Aerial crown-view tile of a tropical tree (Barro Colorado Island, Panama), acquired 20250616:
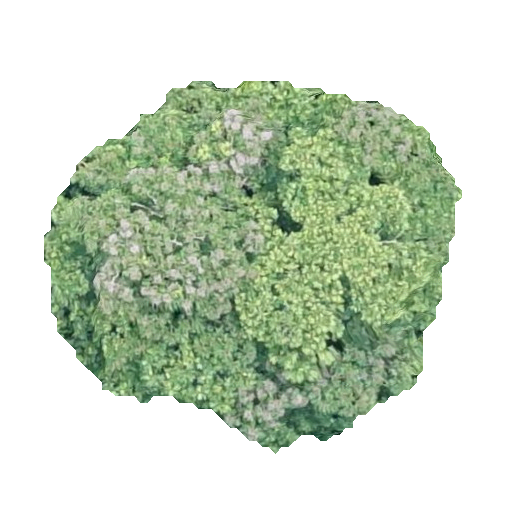
Species: Dipteryx oleifera
GBIF accepted scientific name: Dipteryx oleifera
Crown area: 165.416 m²